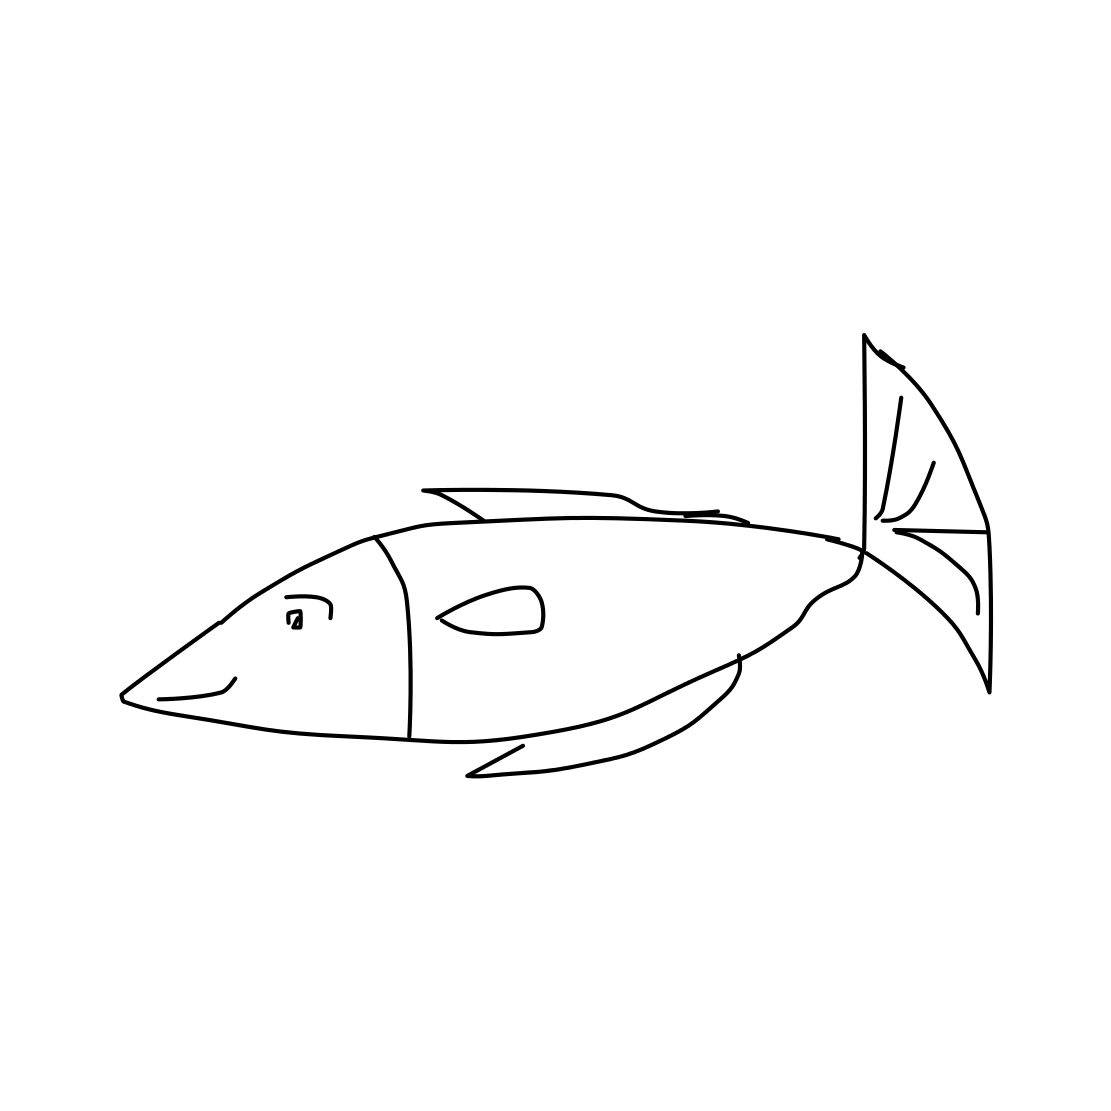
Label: fish